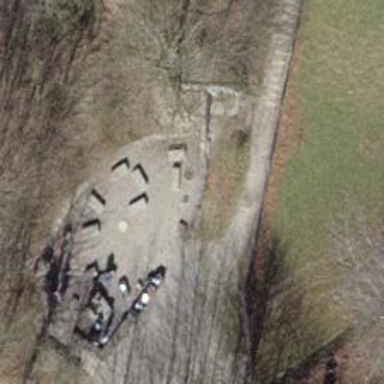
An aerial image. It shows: Bench for seating.